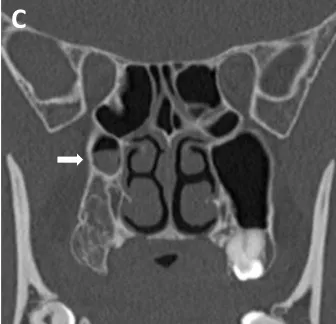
CT scans show recurrent OKC in the posterior wall of the right maxillary sinus (arrows). (C) Coronal scan.
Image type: radiology (ct)